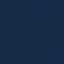
Land use / land cover class: SeaLake